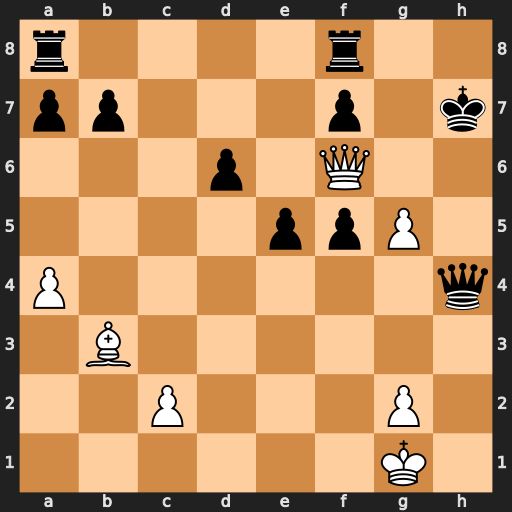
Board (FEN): r4r2/pp3p1k/3p1Q2/4ppP1/P6q/1B6/2P3P1/6K1
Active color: w
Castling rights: -
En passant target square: -
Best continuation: g6+ fxg6 Qxh4+